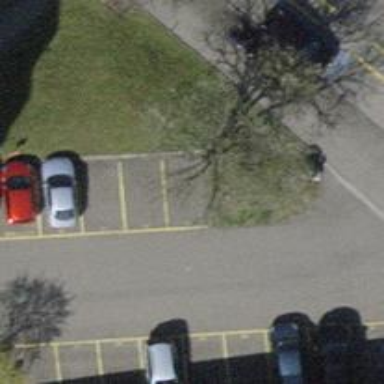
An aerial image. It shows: Avenue lined with trees.